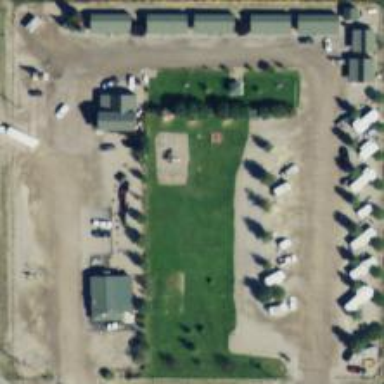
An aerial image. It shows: Motel or hotel categorized under tourism.